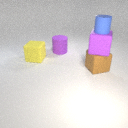
large purple rubber cylinder behind large brown rubber cube